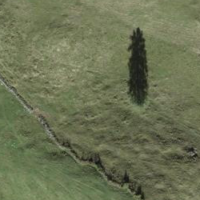
EUNIS habitat code: 24
Species observed at this site:
Dactylorhiza majalis